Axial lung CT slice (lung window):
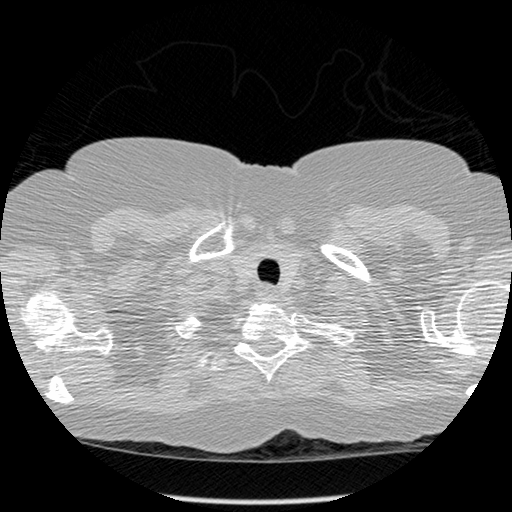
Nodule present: no